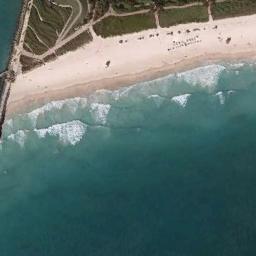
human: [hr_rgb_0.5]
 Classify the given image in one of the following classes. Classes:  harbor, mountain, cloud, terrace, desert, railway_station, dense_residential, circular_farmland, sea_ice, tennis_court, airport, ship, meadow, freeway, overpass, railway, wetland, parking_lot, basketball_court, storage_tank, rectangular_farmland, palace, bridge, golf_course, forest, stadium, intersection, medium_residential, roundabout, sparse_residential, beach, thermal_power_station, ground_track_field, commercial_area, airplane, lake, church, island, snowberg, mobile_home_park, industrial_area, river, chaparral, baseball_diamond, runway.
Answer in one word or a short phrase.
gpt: beach